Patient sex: M
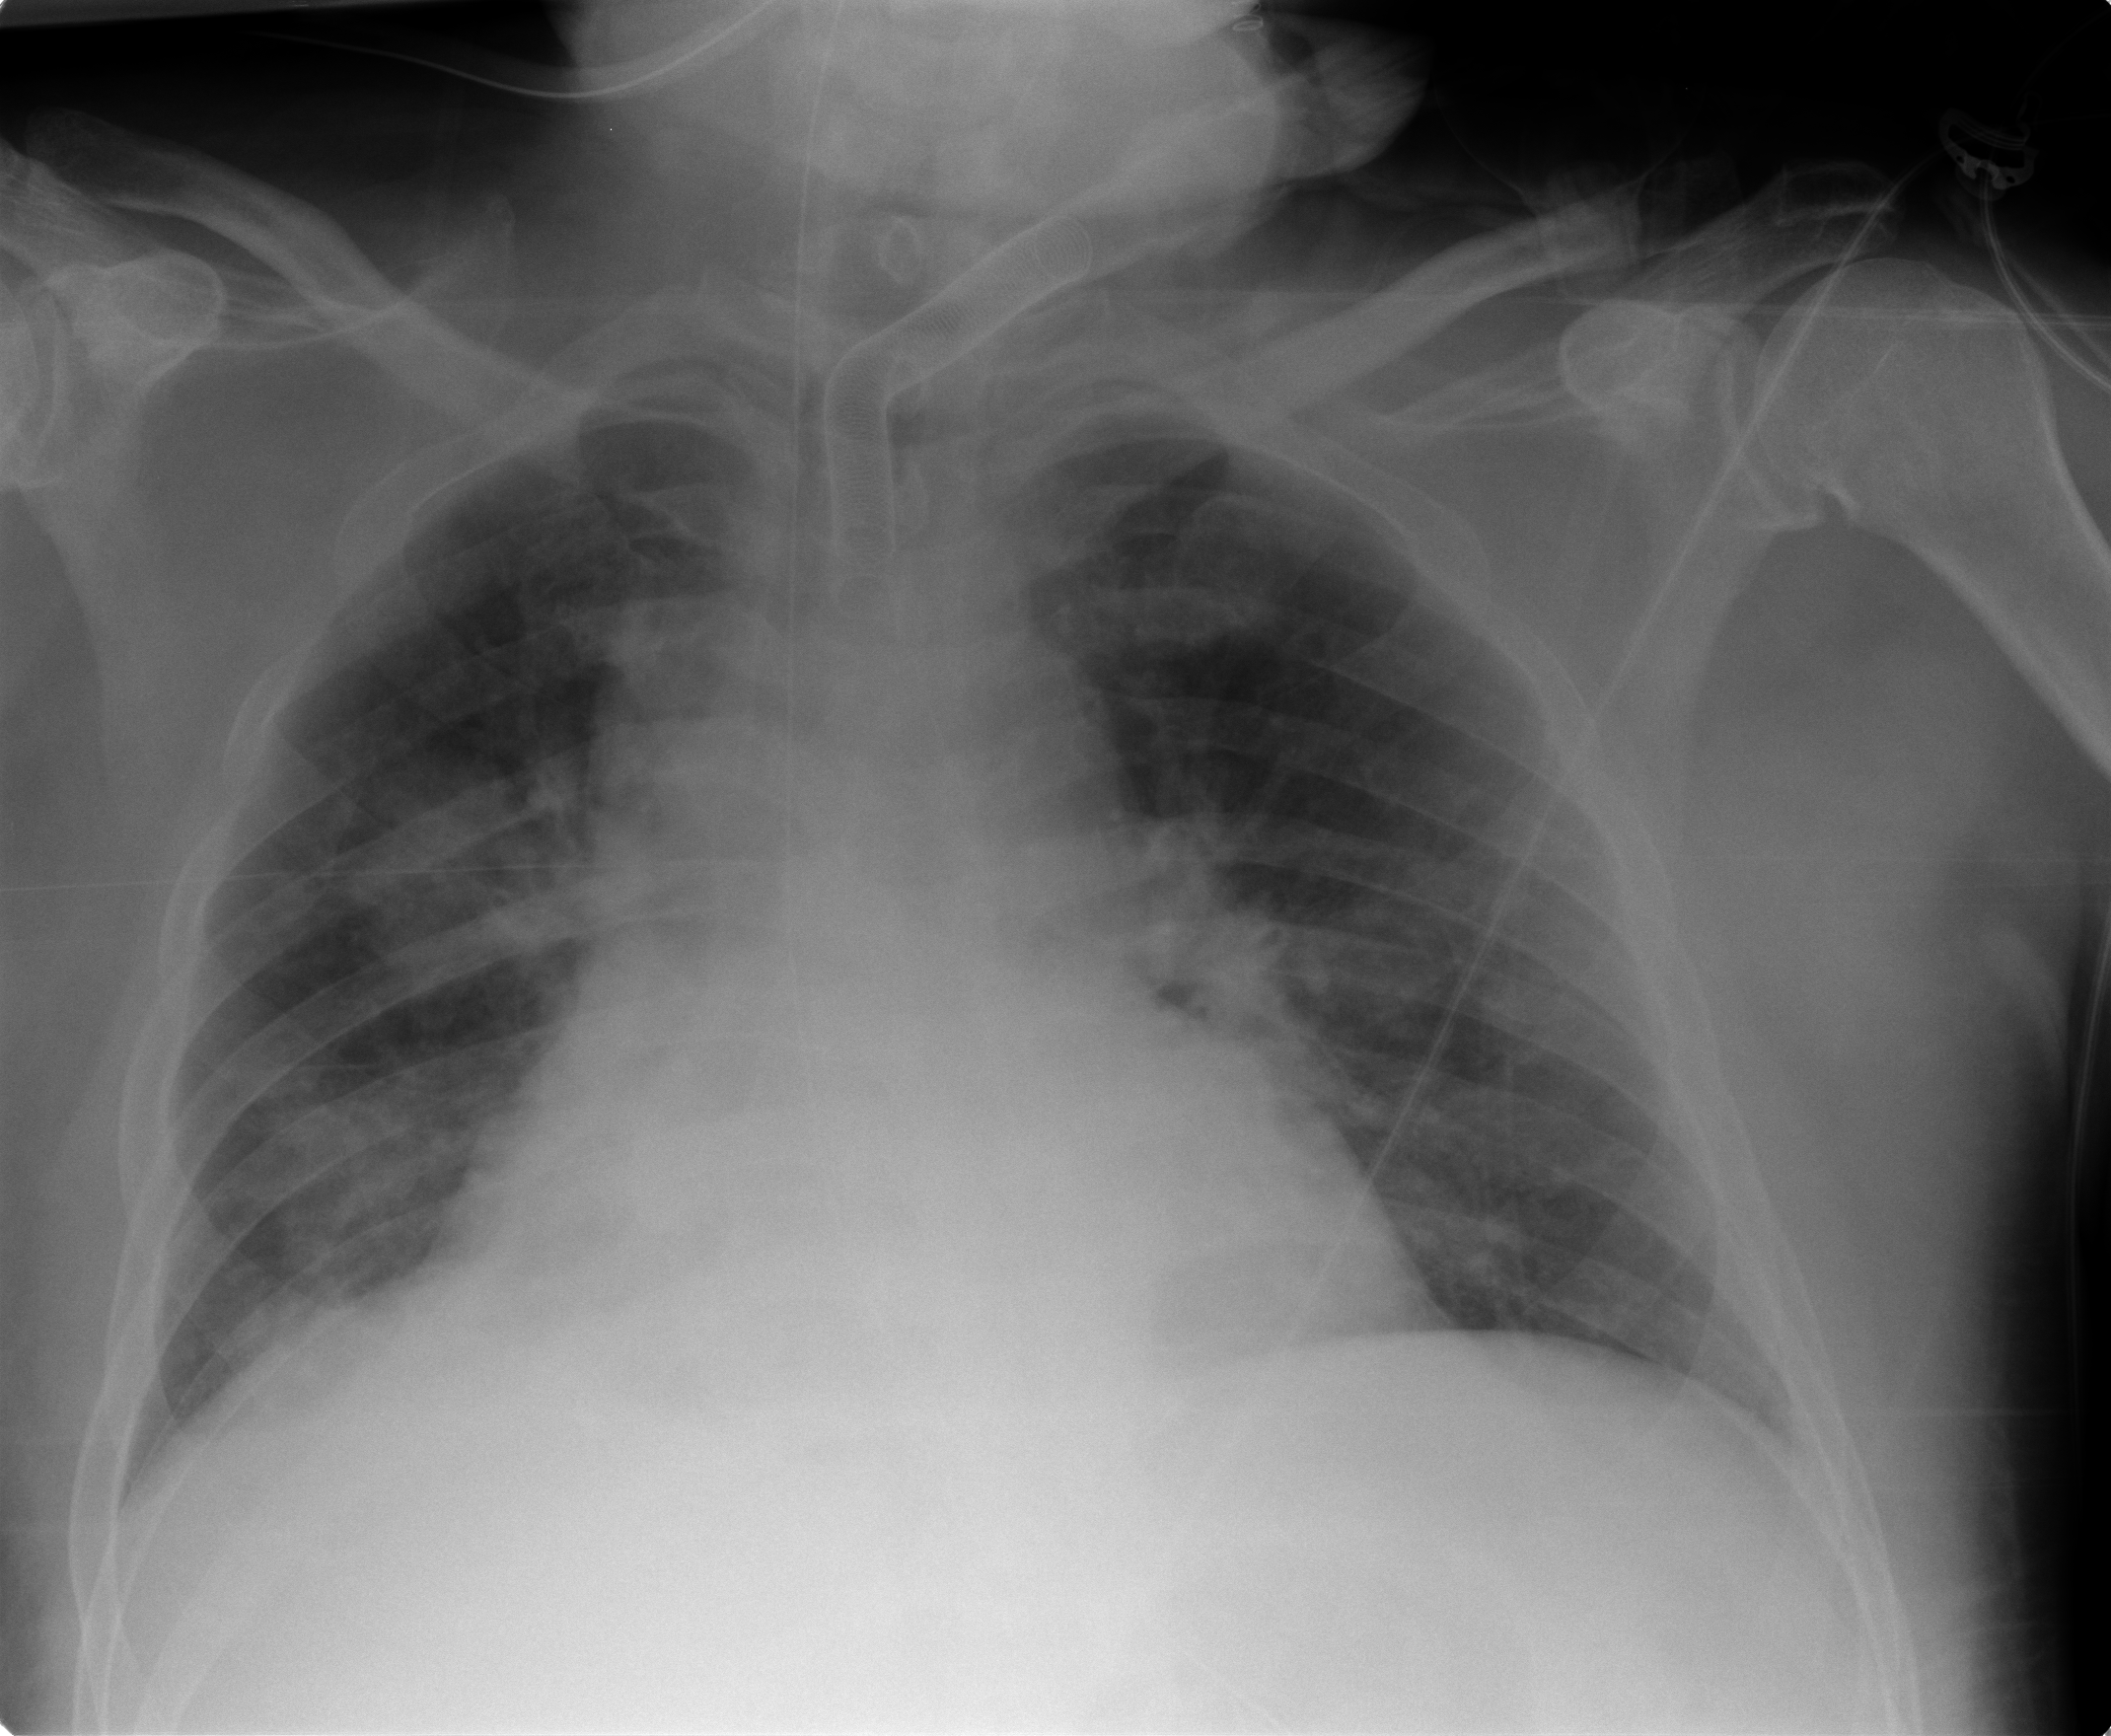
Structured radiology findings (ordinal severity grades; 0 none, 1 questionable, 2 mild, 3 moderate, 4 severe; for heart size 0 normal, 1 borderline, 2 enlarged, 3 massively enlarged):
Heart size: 2
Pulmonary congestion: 0
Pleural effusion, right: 0
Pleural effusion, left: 0
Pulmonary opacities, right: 2
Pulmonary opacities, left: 0
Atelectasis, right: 2
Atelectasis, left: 2